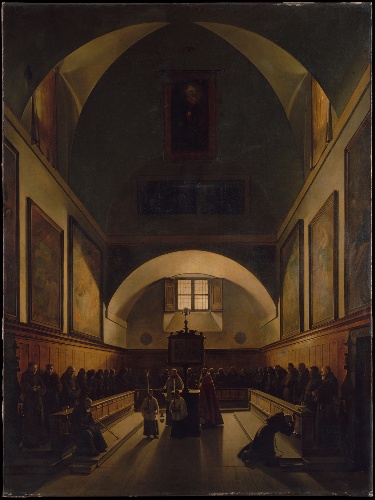
Title: The Choir of the Capuchin Church in Rome
Artist: François Marius Granet
Artist bio: French, Aix-en-Provence 1775–1849 Aix-en-Provence
Date: 1814–15
Object type: Painting
Classification: Paintings
Medium: Oil on canvas
Dimensions: 77 1/2 x 58 1/4 in. (196.9 x 148 cm)
Department: European Paintings
Credit line: Gift of P. L. Everard, 1880
Accession year: 1880
Repository: Metropolitan Museum of Art, New York, NY
Tags: Interiors|Churches|Boys|Men|Rome